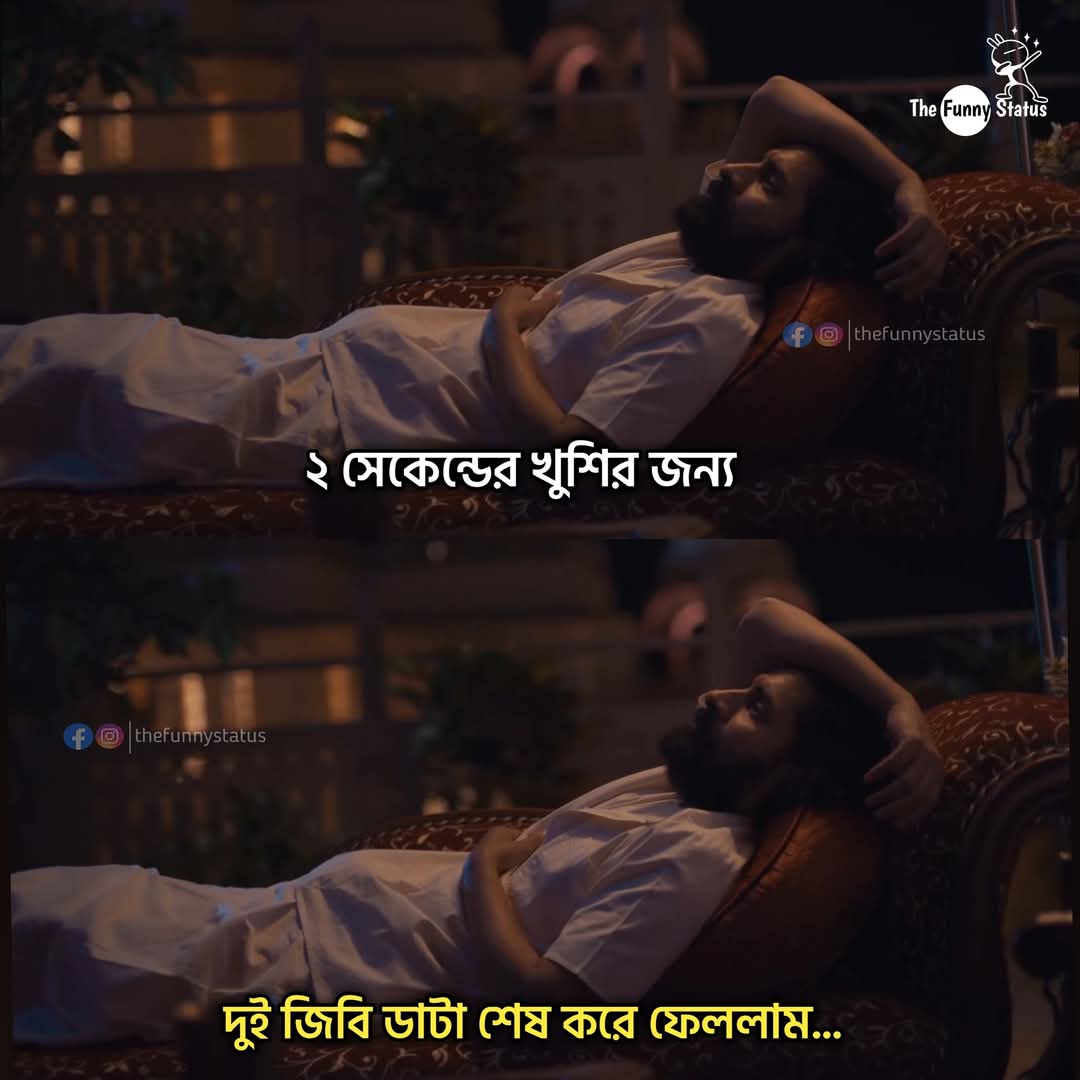
Text: ২ সেকেন্ডের খুশির জন্য
দুই জিবি ডাটা শেষ করে ফেললাম...
Label: Non Hate